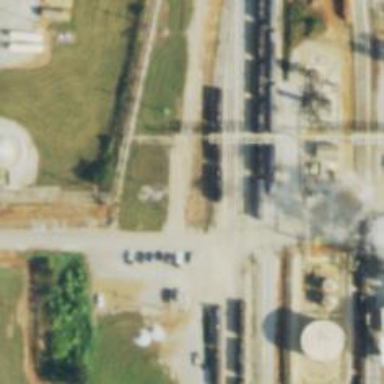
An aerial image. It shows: Rail spur service.